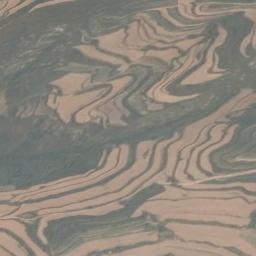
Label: terrace